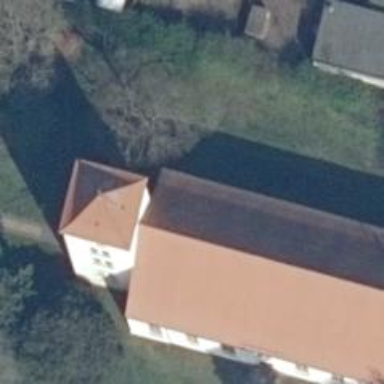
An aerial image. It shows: Beautiful church building.